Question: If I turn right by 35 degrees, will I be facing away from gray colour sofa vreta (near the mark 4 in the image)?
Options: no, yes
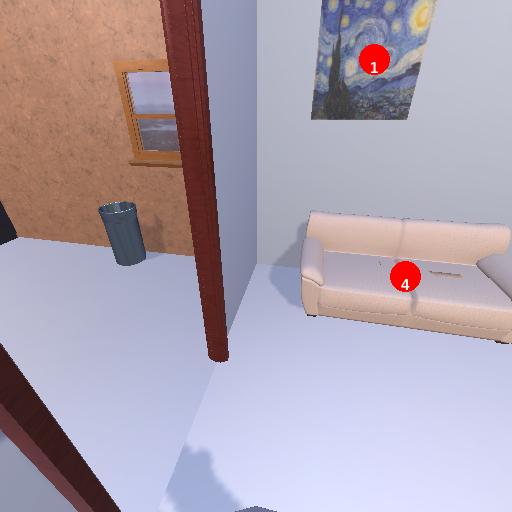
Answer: no